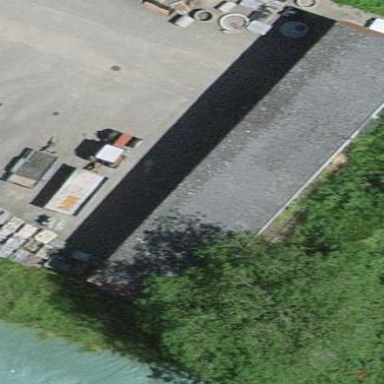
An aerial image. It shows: View of roof of building.